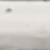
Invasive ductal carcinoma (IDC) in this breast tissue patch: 0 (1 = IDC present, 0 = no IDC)